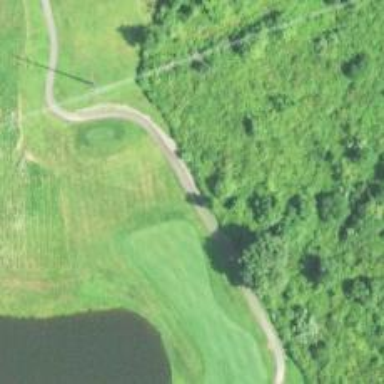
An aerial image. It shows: Asphalt service road that appears to be golf cart path.